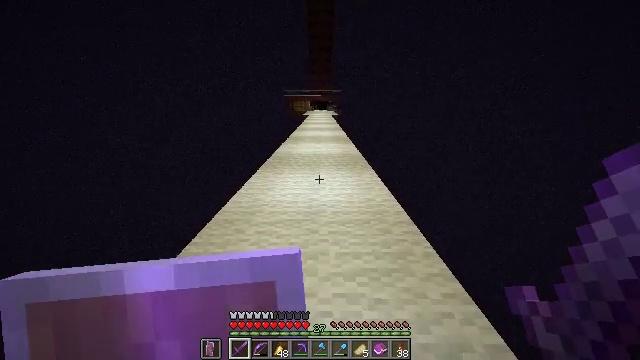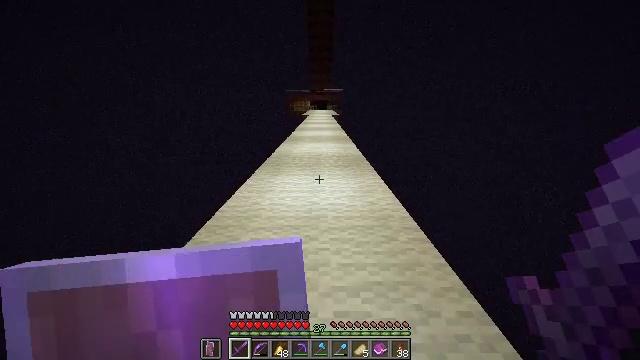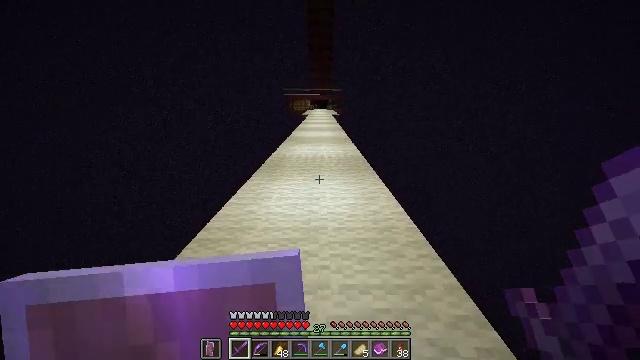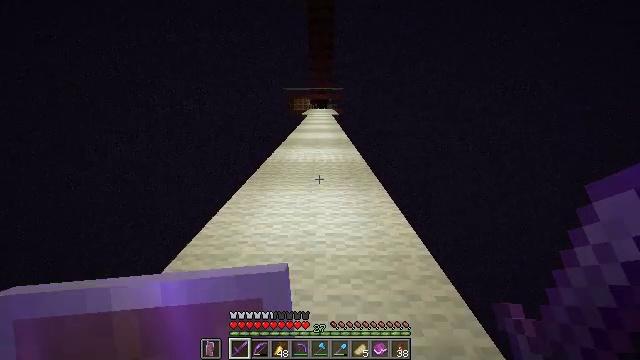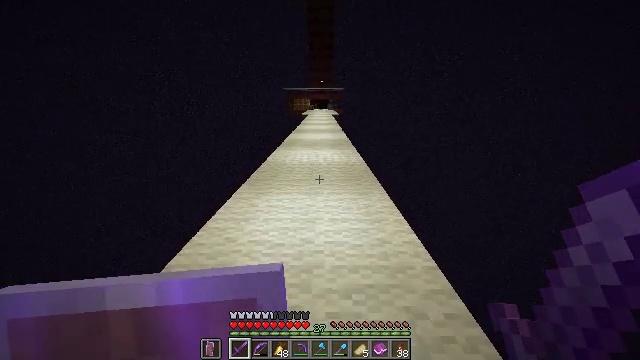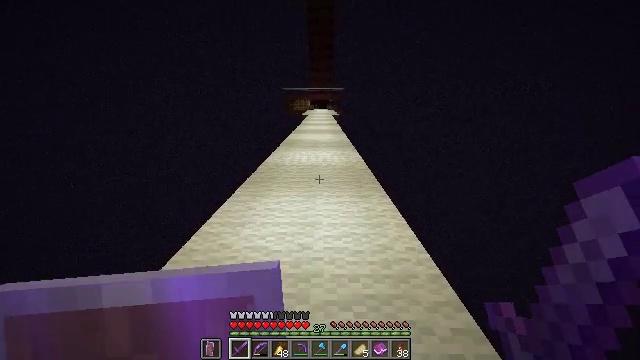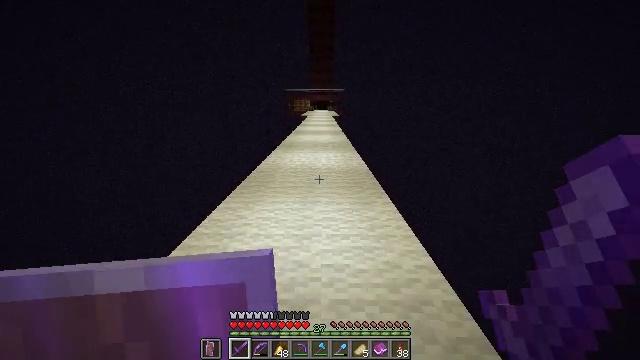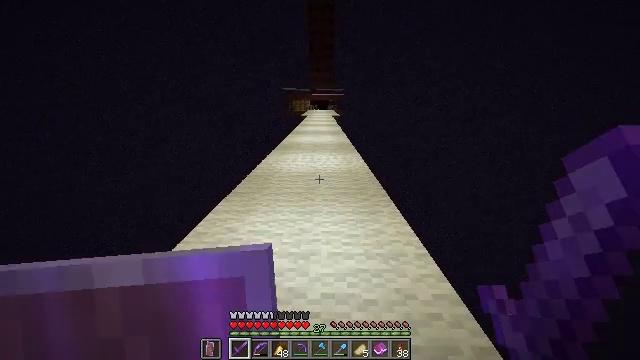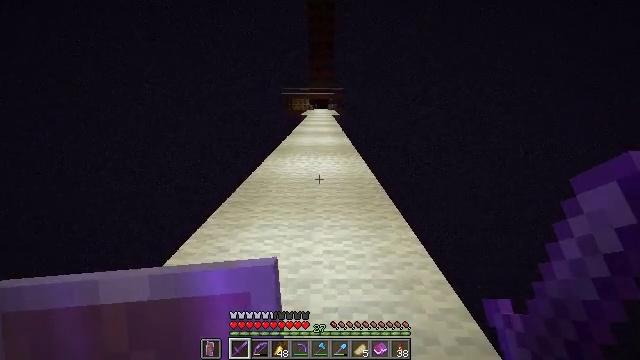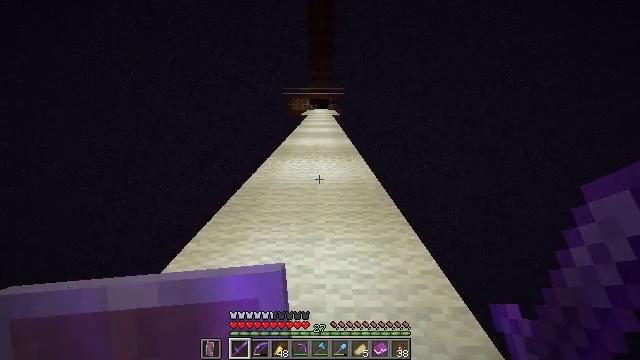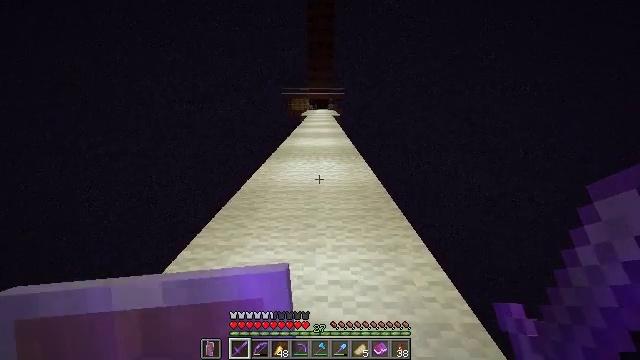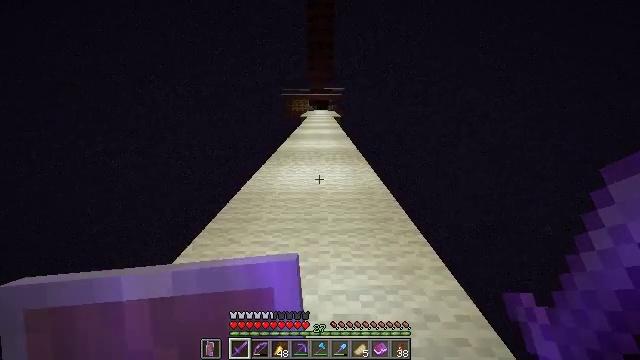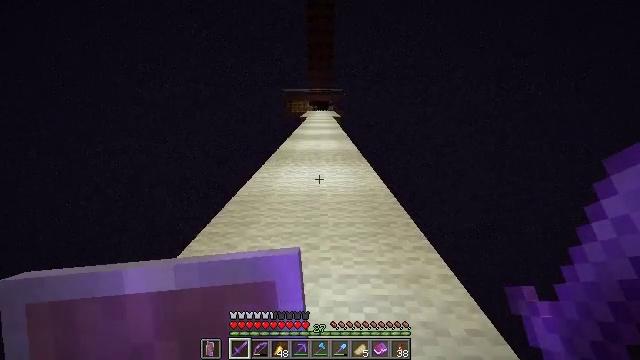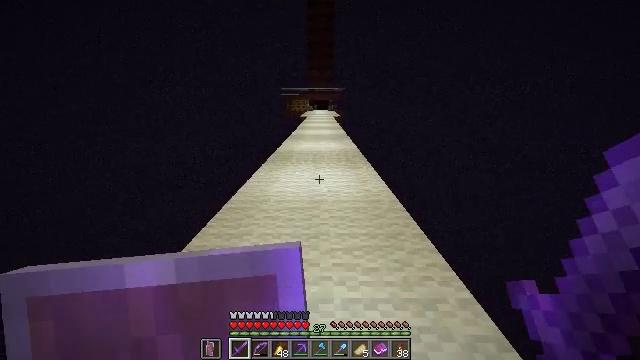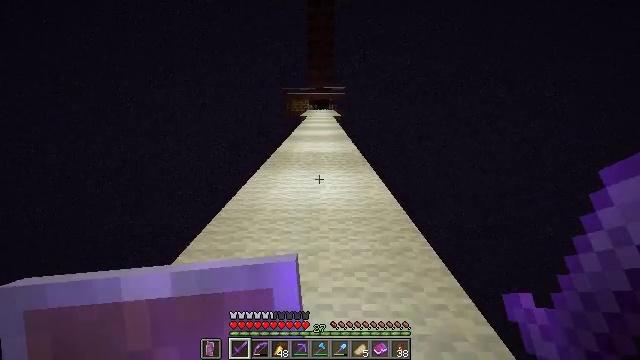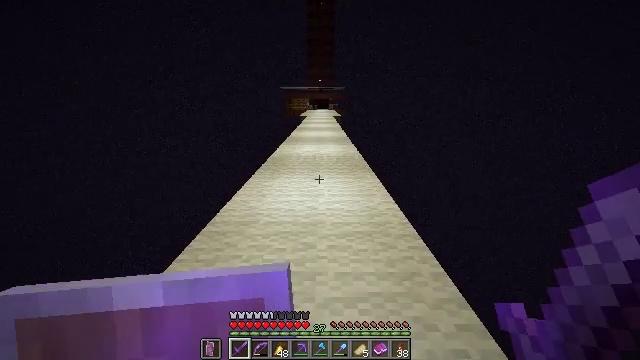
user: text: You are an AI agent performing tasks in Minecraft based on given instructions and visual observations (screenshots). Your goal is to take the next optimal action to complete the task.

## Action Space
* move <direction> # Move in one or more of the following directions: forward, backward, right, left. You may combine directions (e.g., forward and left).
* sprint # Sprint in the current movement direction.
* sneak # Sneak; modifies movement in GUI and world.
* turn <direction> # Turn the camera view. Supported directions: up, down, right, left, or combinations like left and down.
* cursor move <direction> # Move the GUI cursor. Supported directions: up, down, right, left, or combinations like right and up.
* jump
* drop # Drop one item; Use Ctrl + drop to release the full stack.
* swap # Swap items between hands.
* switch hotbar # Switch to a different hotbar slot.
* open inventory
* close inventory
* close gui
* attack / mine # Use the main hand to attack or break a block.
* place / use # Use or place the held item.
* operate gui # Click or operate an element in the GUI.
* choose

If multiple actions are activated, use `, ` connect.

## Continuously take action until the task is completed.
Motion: motion action
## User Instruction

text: Combat the enderman.
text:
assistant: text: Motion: move forward, sprint
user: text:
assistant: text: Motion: move forward, sprint
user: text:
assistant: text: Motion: move forward, sprint
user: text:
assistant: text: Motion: move forward, sprint
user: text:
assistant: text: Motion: move forward, sprint
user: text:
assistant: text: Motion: move forward, sprint
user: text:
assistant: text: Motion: move forward, sprint
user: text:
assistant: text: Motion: move forward, sprint
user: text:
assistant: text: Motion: move forward, sprint
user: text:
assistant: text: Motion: move forward, sprint
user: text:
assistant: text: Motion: move forward, sprint
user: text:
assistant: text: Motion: move forward, sprint
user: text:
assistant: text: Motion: move forward, sprint
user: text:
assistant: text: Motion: move forward, sprint
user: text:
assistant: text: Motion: move forward, sprint
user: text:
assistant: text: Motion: move forward, sprint
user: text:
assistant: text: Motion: move forward, sprint
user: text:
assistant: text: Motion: move forward, sprint
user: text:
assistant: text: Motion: move forward, sprint
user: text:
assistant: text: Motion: move forward, sprint
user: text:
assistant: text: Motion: move forward, sprint
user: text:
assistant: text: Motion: move forward, sprint
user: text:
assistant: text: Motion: move forward, sprint
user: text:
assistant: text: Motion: move forward, sprint
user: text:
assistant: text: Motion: move forward, sprint
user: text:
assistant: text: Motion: move forward, sprint
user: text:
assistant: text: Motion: move forward, sprint
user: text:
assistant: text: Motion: move forward, sprint
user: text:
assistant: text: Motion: move forward, sprint
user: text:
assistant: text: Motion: move forward, sprint